Field crop: maize
Growth stage: 2
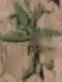
Species: atriplex